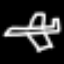
Label: airplane